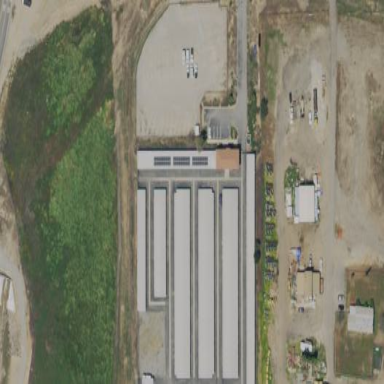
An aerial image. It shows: Building housing Public Storage rental shop.